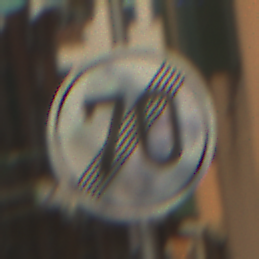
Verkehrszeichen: EndeGeschwindigkeit70
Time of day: MorningAfternoon
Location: Outdoor (Urban)
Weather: Clear
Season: NotSpecified
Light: Natural